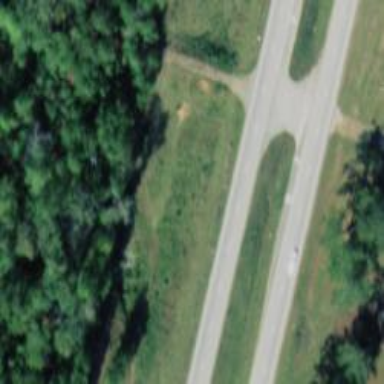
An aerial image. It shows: Dual carriageway trunk highway with asphalt surface. It is expressway.